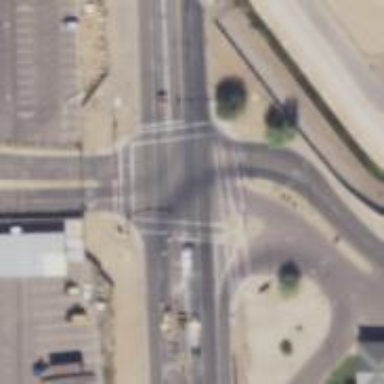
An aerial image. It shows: Solid stop line on the road marking.